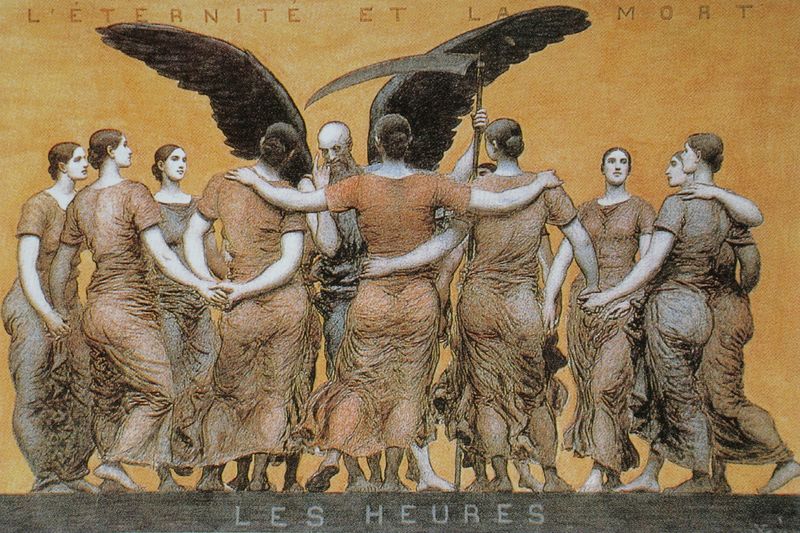
Titel: Die Zeit (Die Ewigkeit und der Tod)
Künstler: Xavier Mellery
Institution: Privatbesitz
Schlagwörter: dunkel, feder, flügel, gott, hand, mann, weiß, frauen, gelb, mädchen, ocker, bewegung, braun, finger, frankreich, frau, frisur, frisuren, geste, grau, haar, hell, kleid, kleider, köpfe, orange, schwarz, zeichnung, rot, beige, symbolismus, tanz, alt, bart, gesichter, jung, arm, arme, falten, federn, inkarnat, tod, tot, ärmel, hände, haare, gewänder, rosa, kreis, engel, beine, bein, dutt, füße, gesäß, hintern, schrift, alter mann, graphik, kahl, französisch, jugendstil, inschrift, glatze, faltenwurf, haarknoten, umarmen, greis, fuss, rückenfigur, barfuß, druck, sichel, titel, text, plakat, überschrift, allegorie, fries, gestus, teufel, verschlungen, nymphen, schwingen, zeit, reigen, klassik, erzengel, sense, zwölf, klassisch, ewigkeit, umschlungen, handbewegung, sensemann, sensenmann, totentanz, kronos, saturn, racheengel, todesengel, der tod, die ewigkeit, die ewigkeit und der tod, die stunden, dutts, ewigkeit und tod, gesäße, kleidder, kreistanz, les heures, mort, pos, stunde, stunden, zeiten, chronos, die zeit, lithorgrafie, die zeiten, fruane, l'eternite et la mort, eteanite, eternite